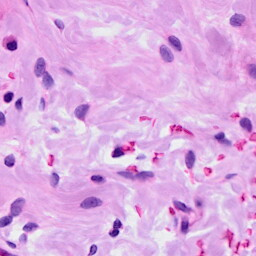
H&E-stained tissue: Ovarian